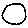
Label: circle